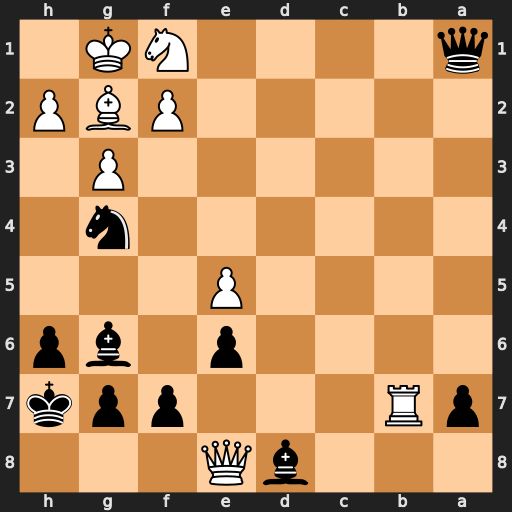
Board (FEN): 3bQ3/pR3ppk/4p1bp/4P3/6n1/6P1/5PBP/q4NK1
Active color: b
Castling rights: -
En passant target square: -
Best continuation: Qd4 Qxd8 Qxd8